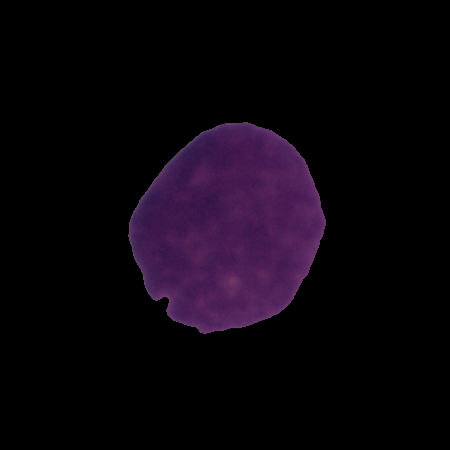
Label: cancer